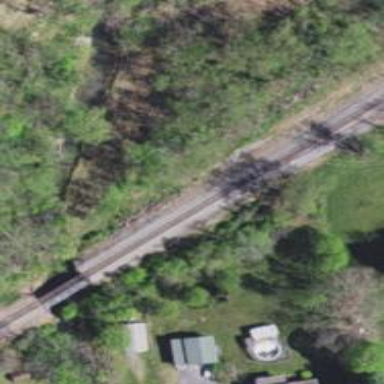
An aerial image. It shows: Railway track.